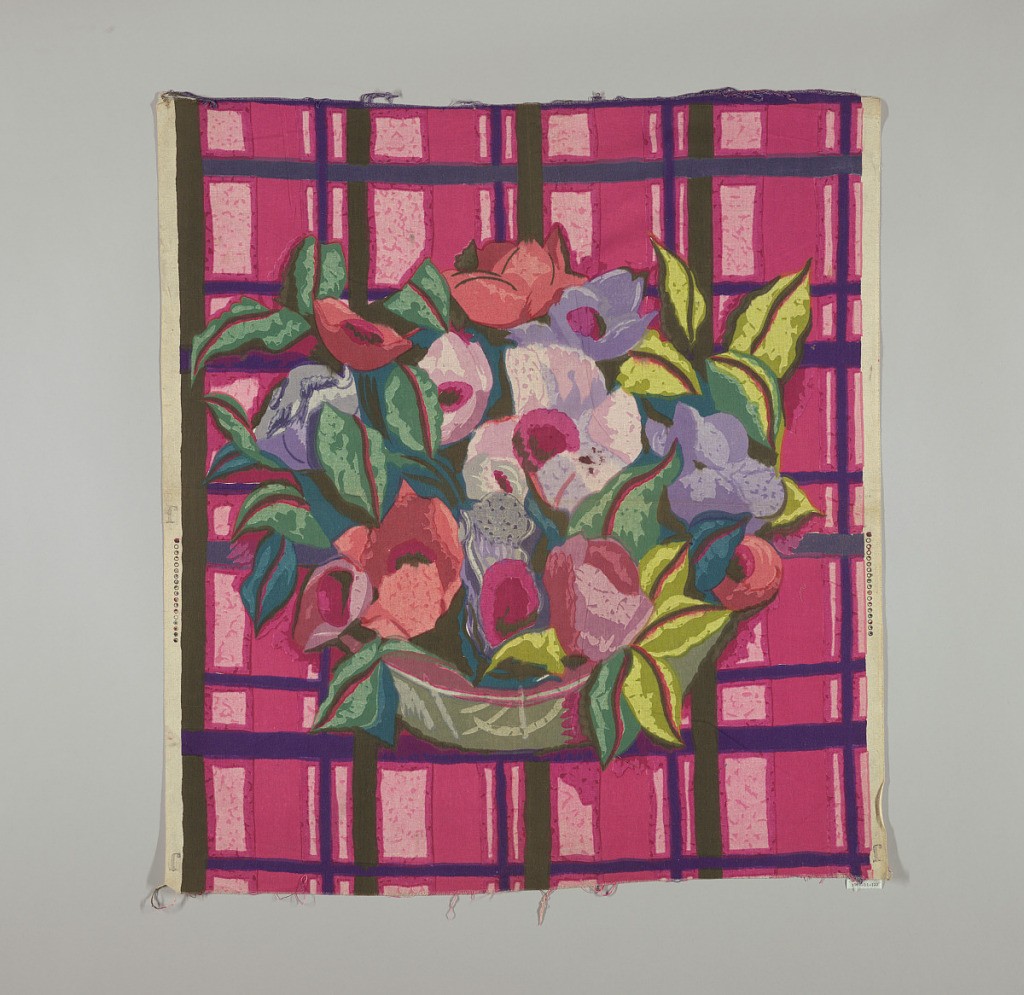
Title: Textile
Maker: William Foxton Ltd.
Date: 1920–1930
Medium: cotton Technique: block printed
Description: Multicolored block print of a grey-green bowl with large red, pink and lavender flowers with leaves in two shades of green. Bowl is placed on a plaid-like ground of deep pink, dark purple, and black.